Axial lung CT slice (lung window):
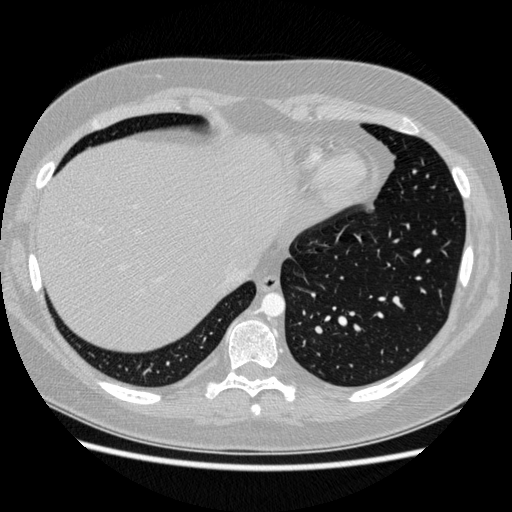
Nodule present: no